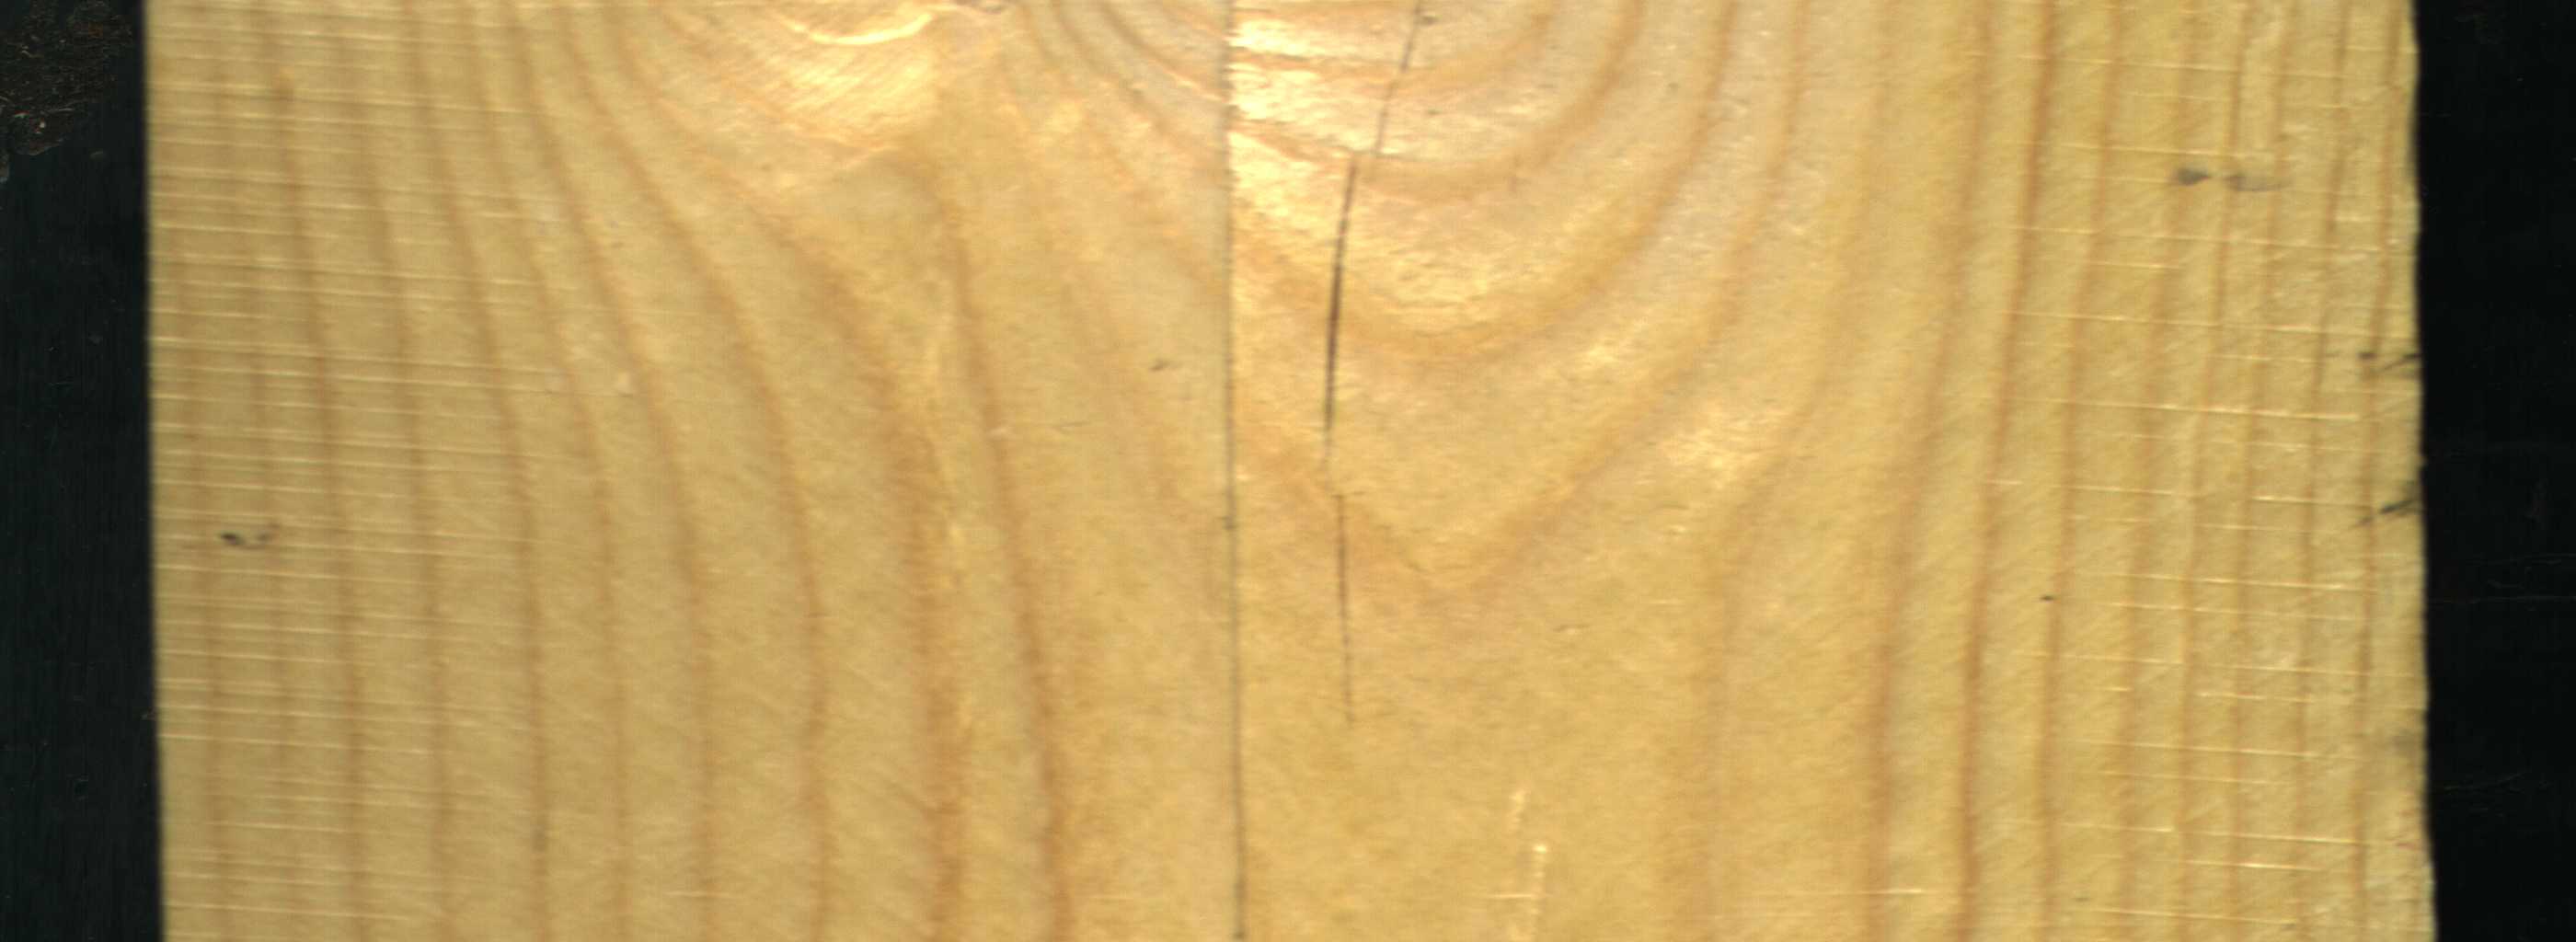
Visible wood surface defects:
Crack